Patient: sex M, age 50
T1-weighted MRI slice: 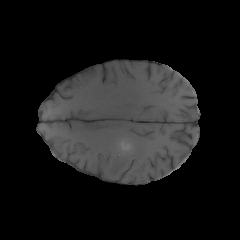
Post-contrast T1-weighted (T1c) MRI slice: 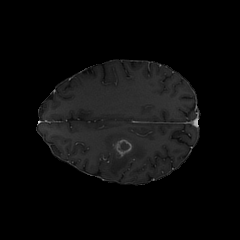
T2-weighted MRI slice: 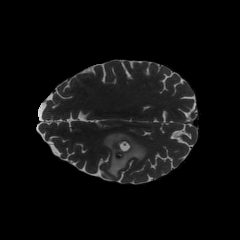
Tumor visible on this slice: yes
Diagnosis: Glioblastoma, IDH-wildtype
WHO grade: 4